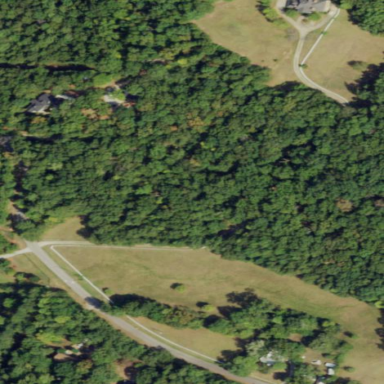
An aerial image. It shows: Serene woodland landscape.